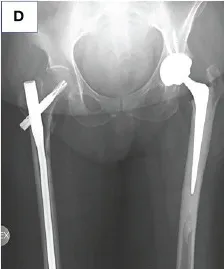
Radiological images of the fragility fractures diagnosed before the diagnosis of TIO. , X-ray of the fragility fracture of left femoral neck.
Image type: radiology (x_ray)